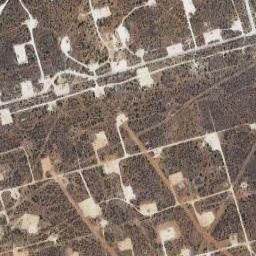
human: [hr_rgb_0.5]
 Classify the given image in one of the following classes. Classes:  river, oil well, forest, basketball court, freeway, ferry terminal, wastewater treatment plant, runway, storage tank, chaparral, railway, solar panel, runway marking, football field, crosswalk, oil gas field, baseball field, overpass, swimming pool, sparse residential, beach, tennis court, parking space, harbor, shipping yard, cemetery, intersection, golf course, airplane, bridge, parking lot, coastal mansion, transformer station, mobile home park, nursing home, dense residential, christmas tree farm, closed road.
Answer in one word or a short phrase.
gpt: oil gas field